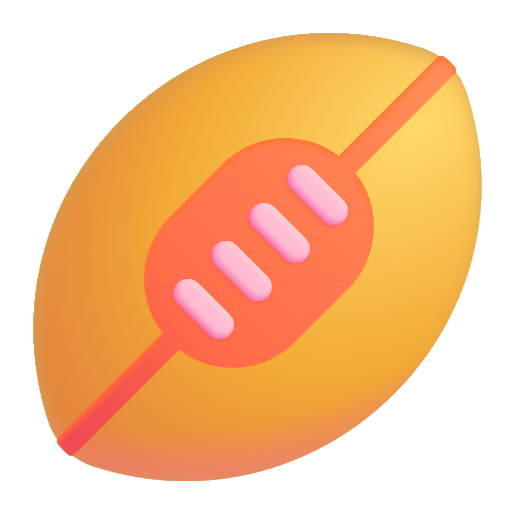
rugby football color